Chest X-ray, PA view. Patient: 5 years old, sex F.
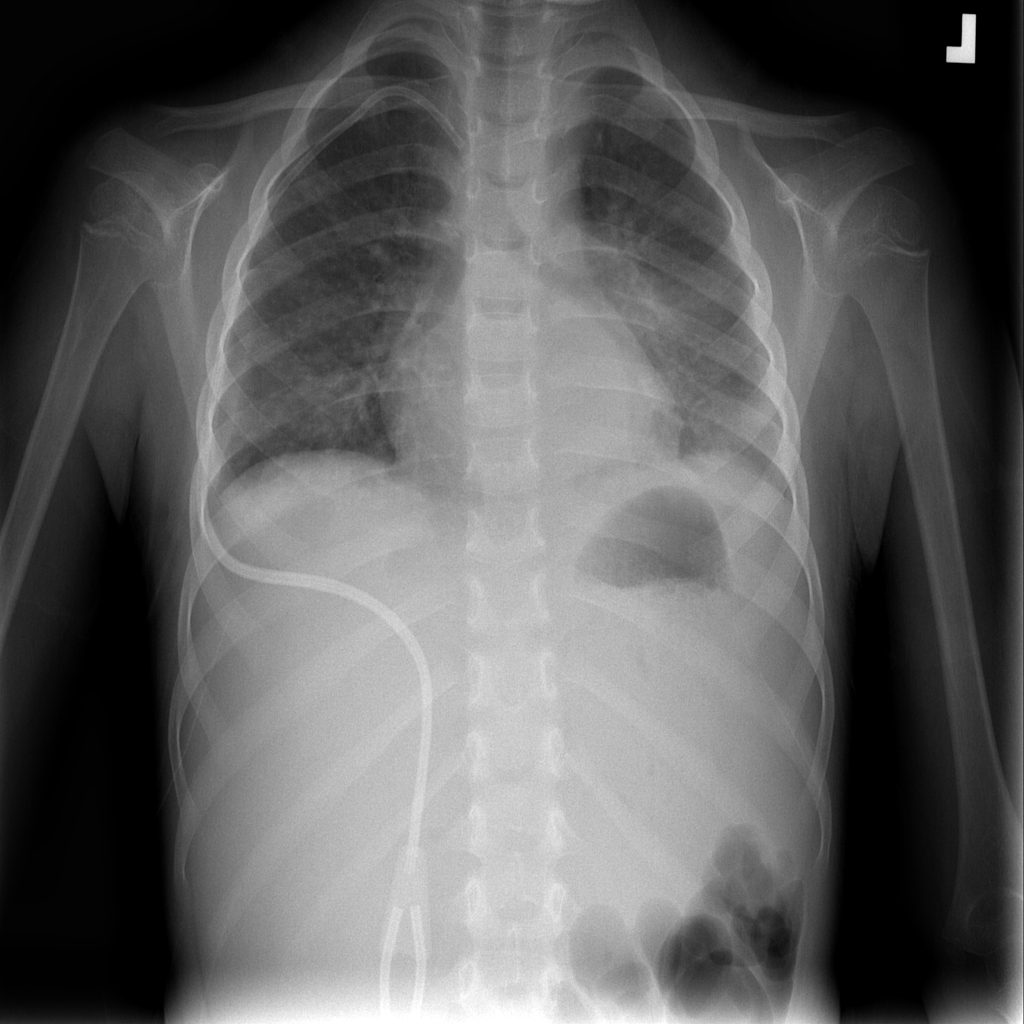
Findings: Consolidation, Infiltration